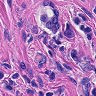
Metastatic tissue present: yes